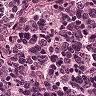
Metastatic tissue present: no